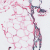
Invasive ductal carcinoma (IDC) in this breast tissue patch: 0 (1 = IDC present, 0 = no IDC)